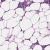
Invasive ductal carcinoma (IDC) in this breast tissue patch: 1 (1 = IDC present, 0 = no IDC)